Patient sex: M
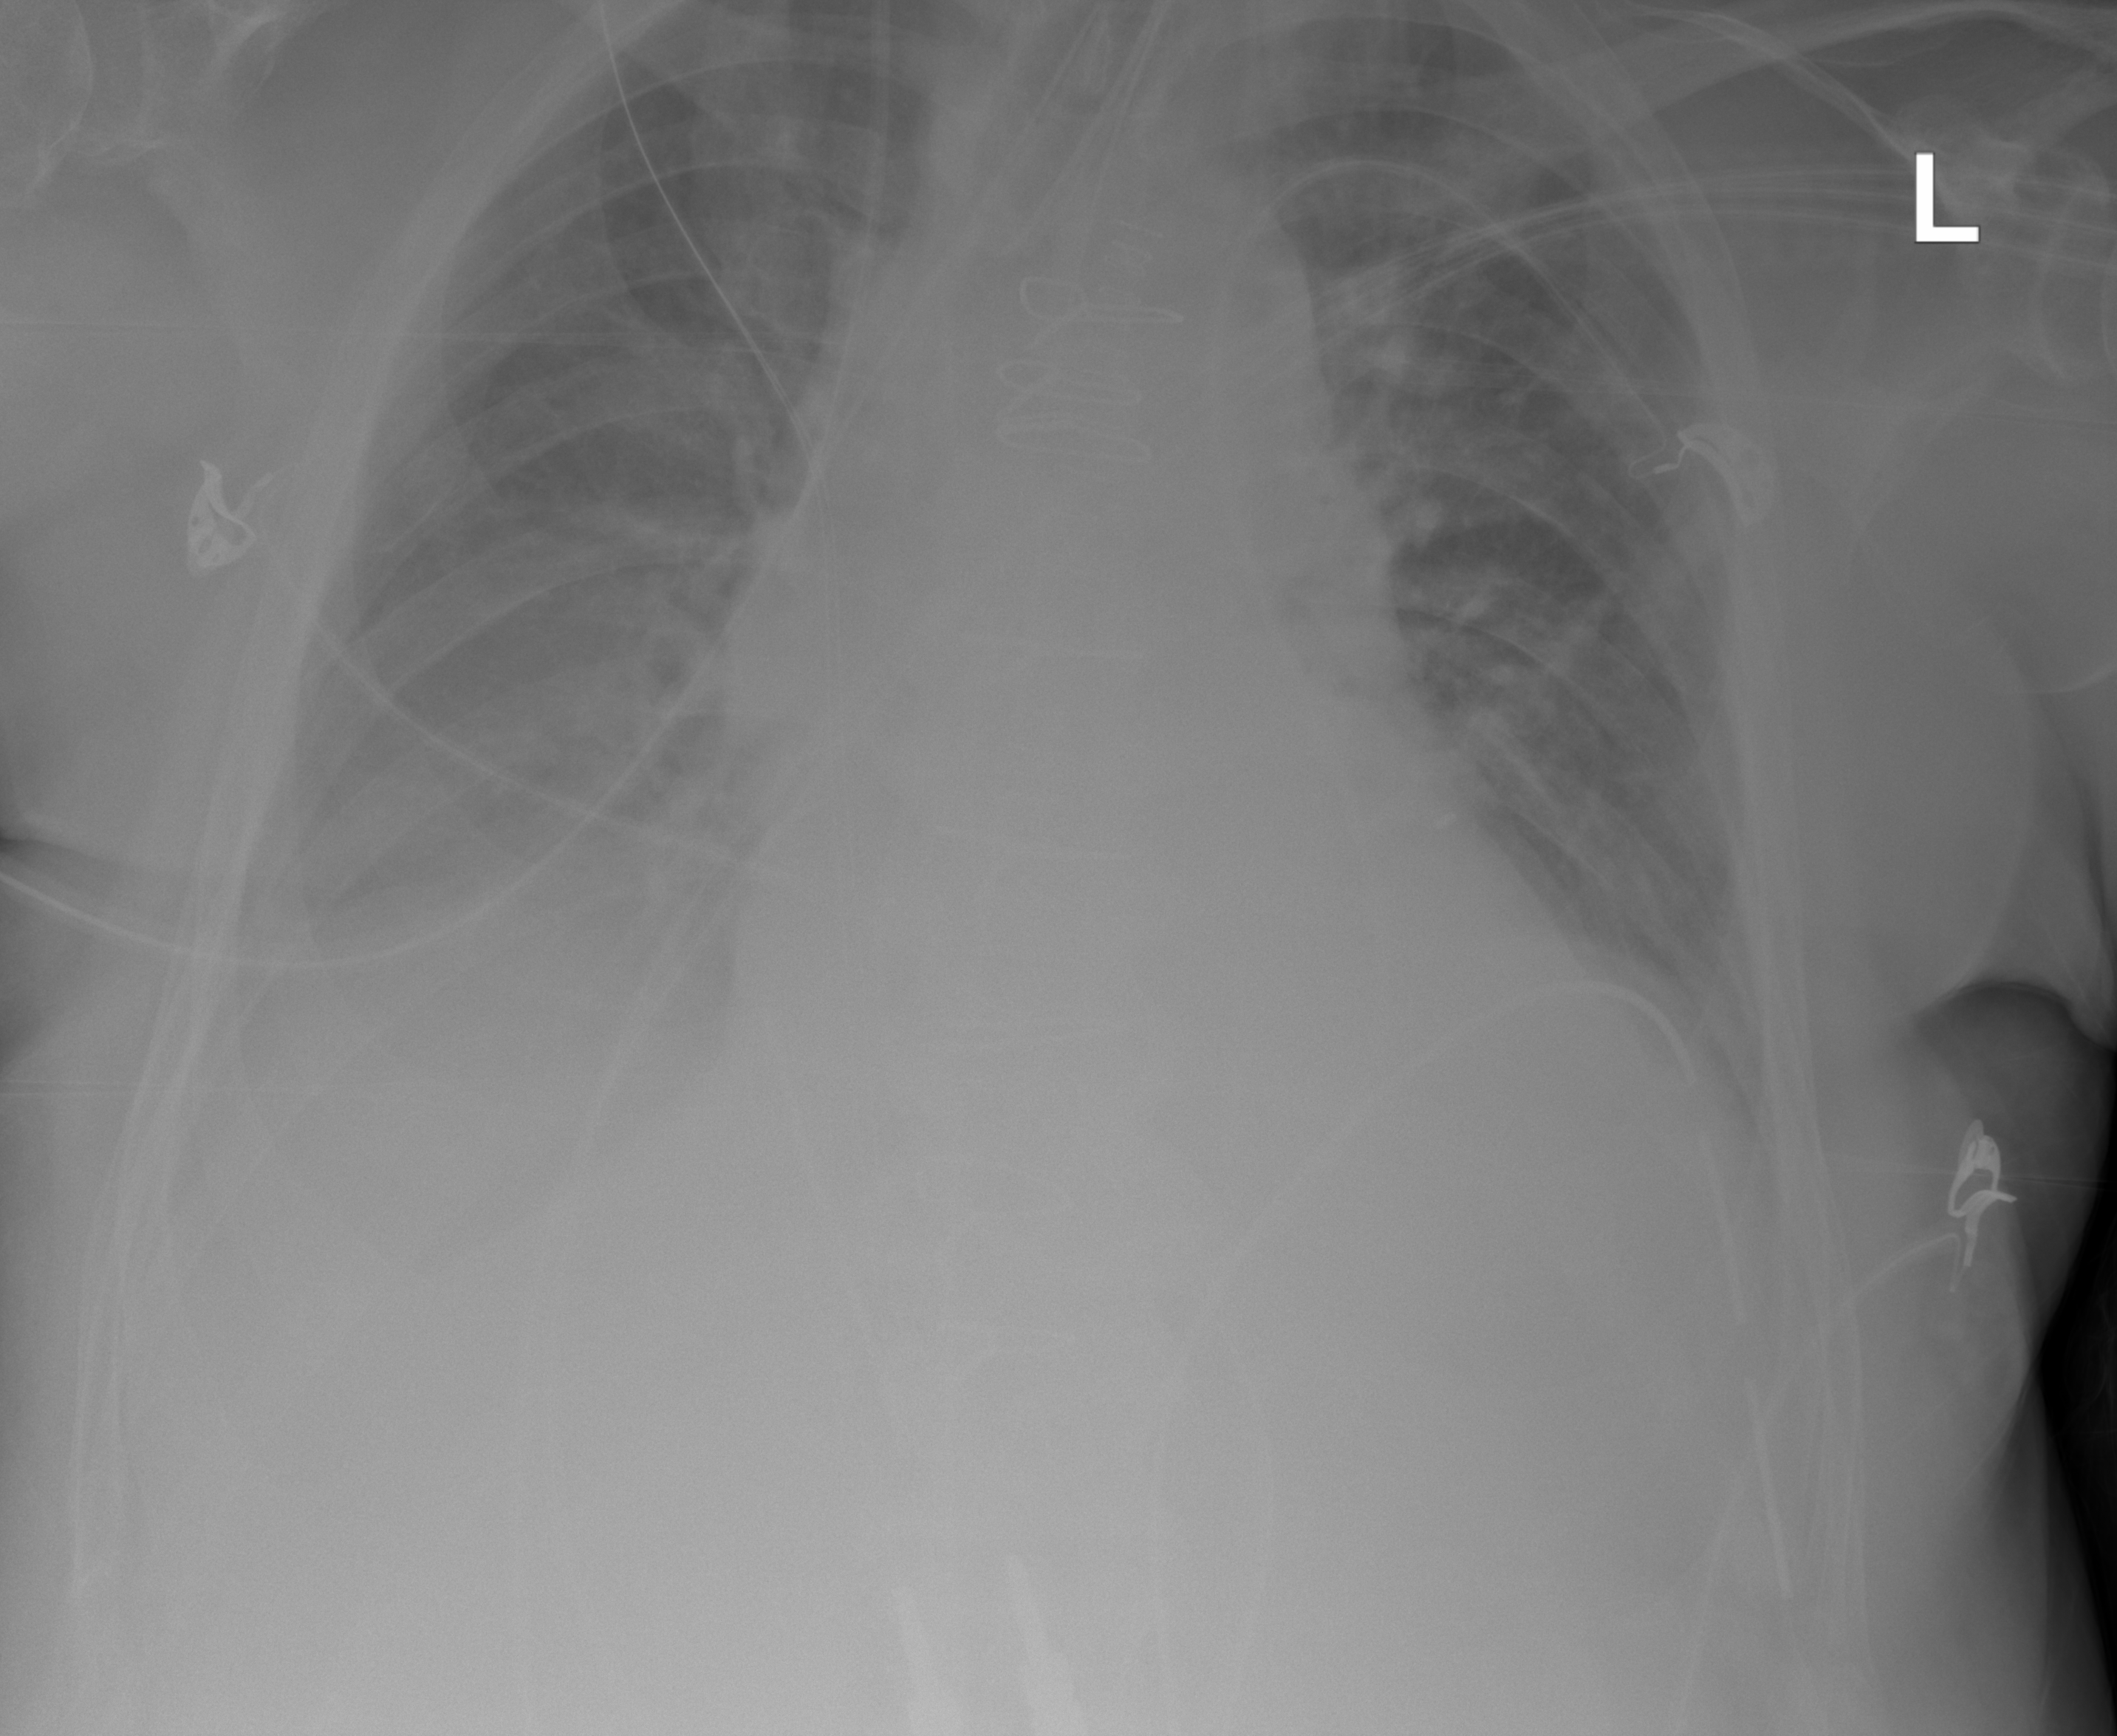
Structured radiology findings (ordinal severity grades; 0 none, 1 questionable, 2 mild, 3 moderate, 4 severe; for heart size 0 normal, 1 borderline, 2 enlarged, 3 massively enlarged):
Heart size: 1
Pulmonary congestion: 2
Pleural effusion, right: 2
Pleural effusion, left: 2
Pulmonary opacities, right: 2
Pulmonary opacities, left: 0
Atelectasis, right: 2
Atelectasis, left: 2